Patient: sex M, age 66
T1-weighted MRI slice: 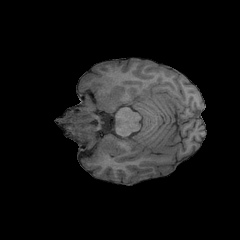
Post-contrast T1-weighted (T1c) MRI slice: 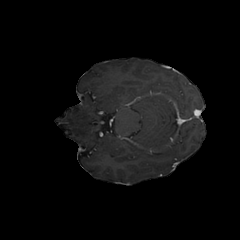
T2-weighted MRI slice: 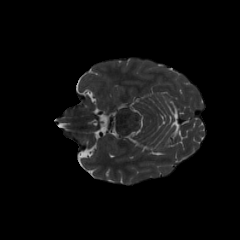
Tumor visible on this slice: no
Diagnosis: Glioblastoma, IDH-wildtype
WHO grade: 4